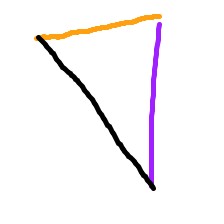
Shape: triangle